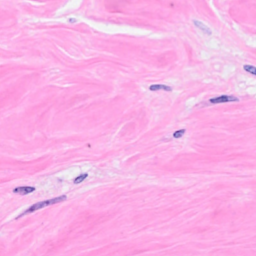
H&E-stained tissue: Breast